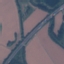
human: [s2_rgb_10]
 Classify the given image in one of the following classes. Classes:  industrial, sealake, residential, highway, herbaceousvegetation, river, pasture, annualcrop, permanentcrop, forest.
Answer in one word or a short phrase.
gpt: Highway